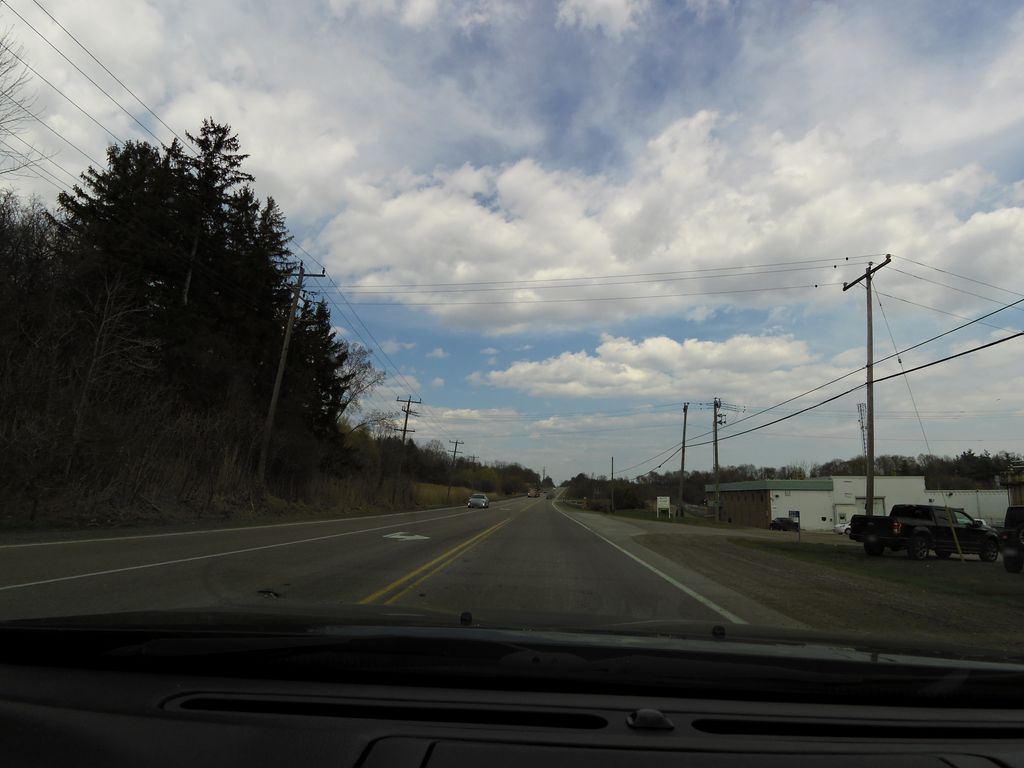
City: hamilton